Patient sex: M
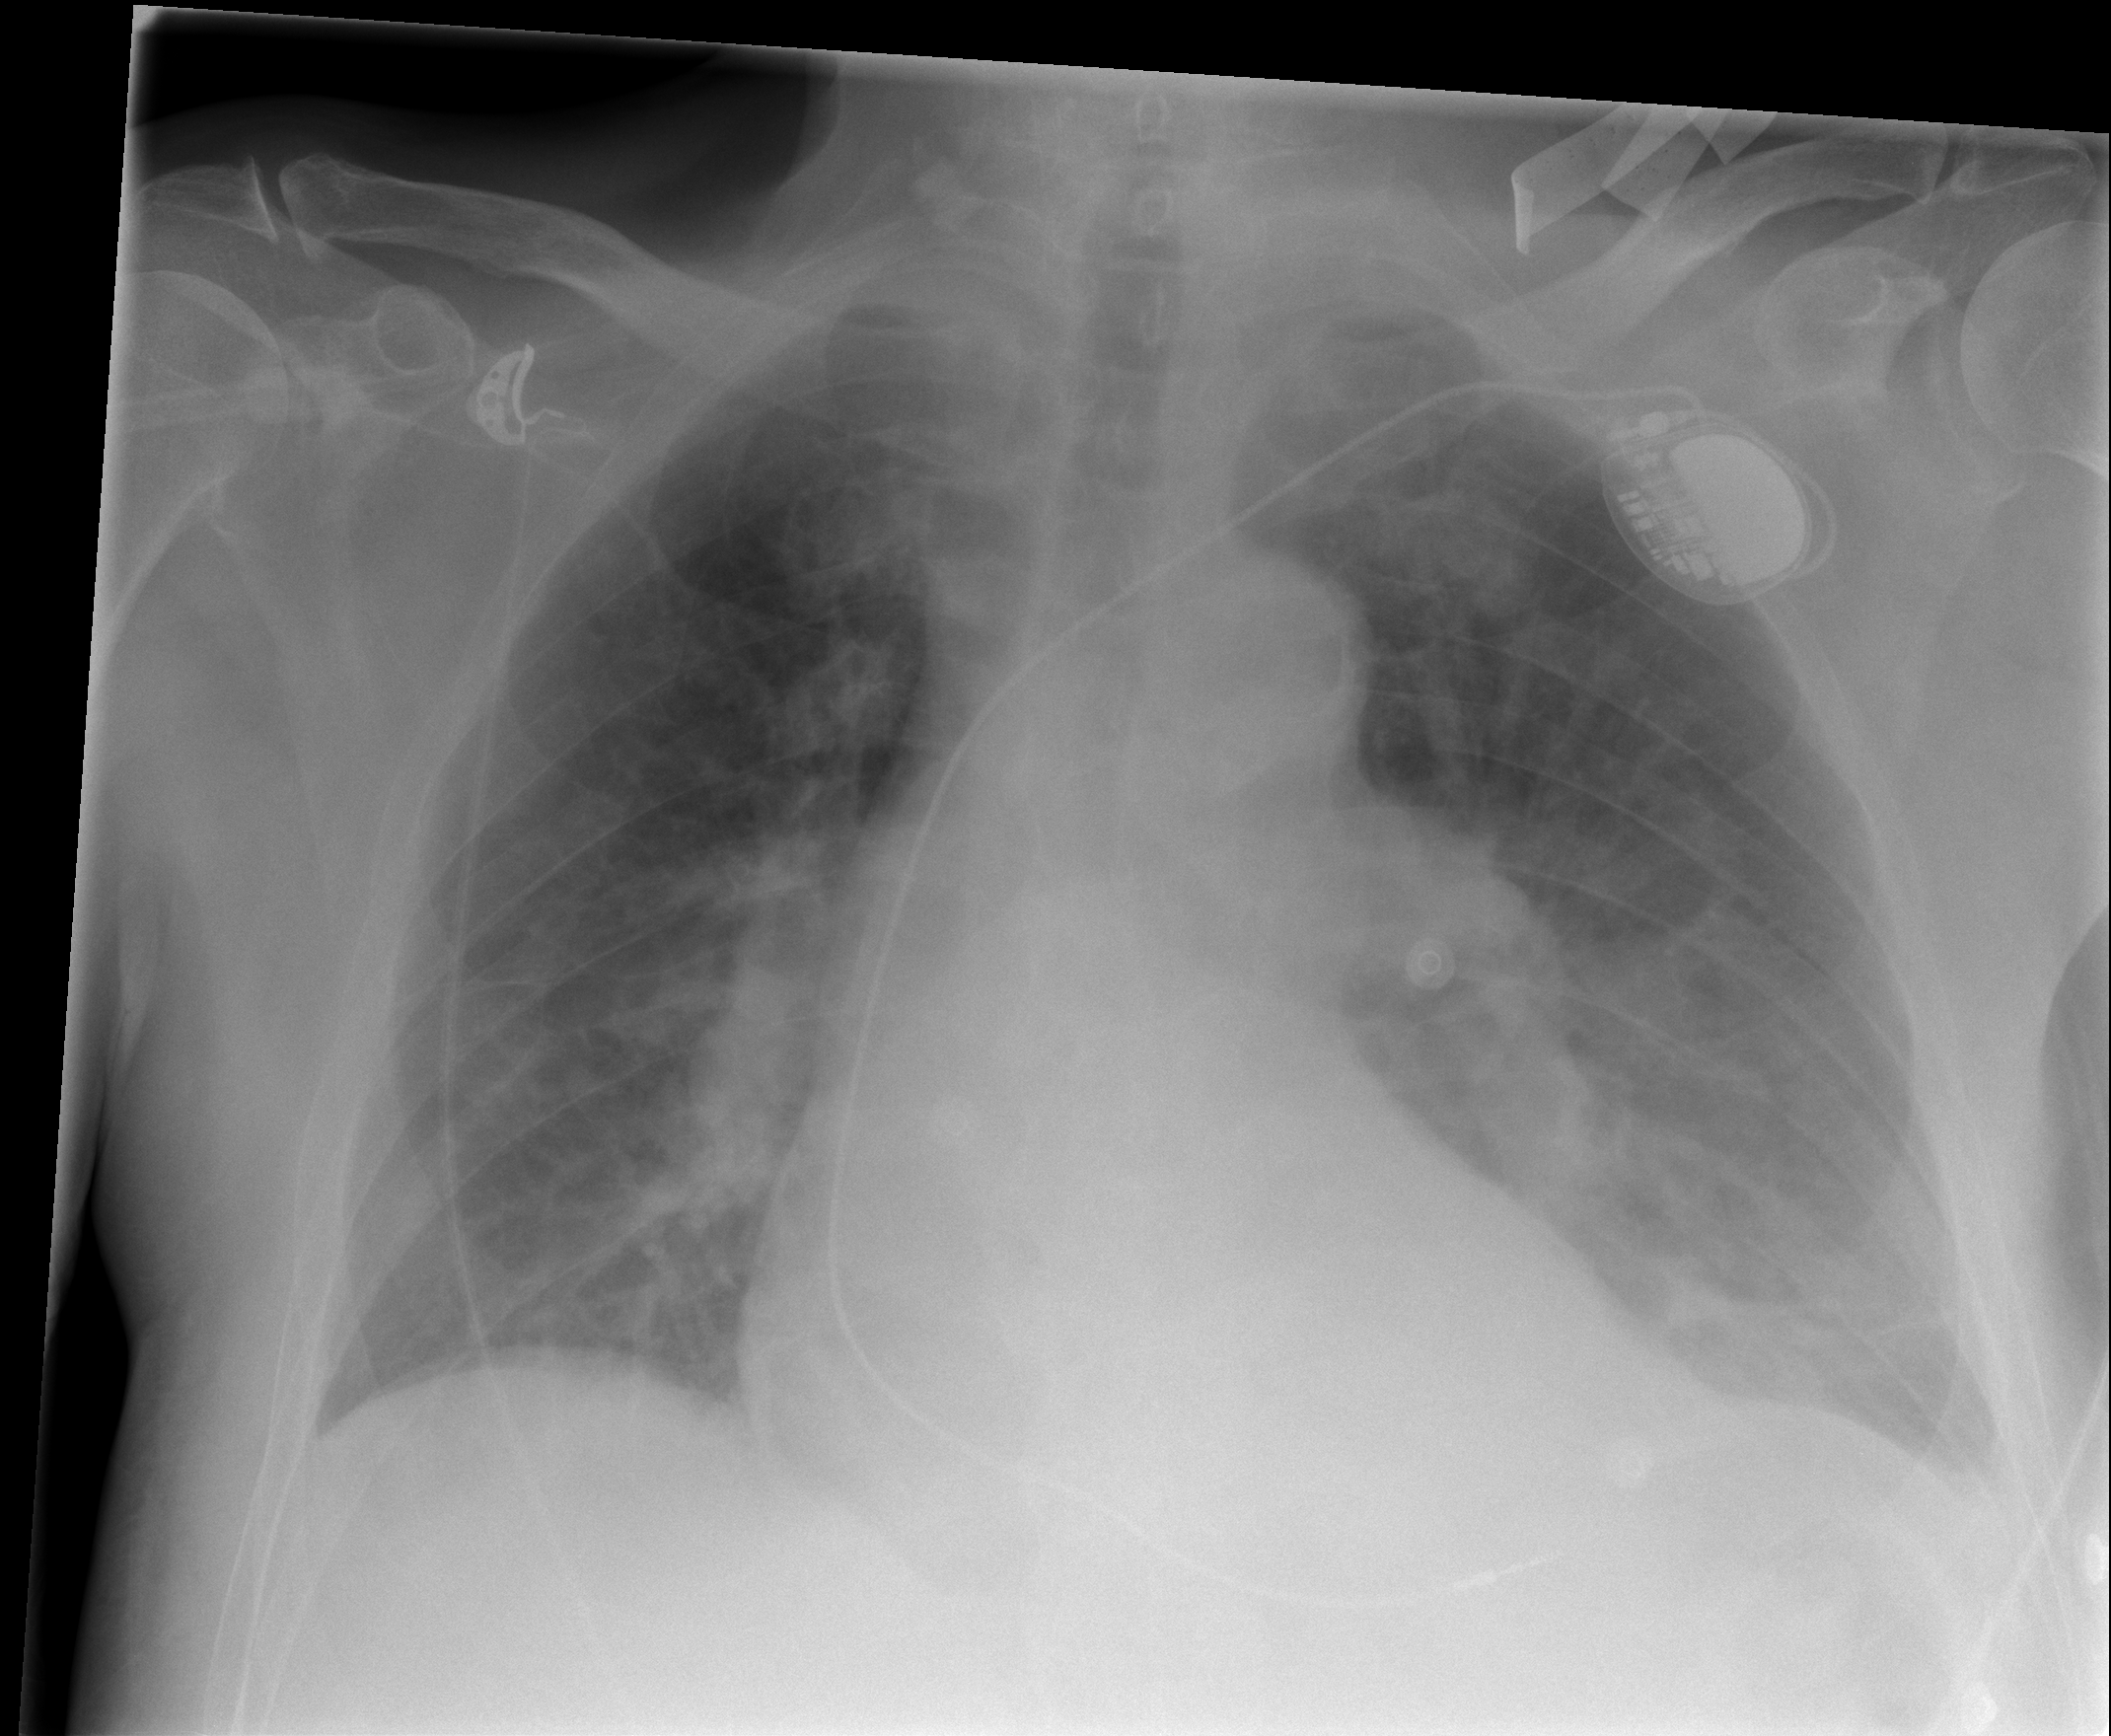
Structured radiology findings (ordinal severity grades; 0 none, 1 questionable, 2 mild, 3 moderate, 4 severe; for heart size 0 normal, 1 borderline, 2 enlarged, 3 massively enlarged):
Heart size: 2
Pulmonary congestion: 2
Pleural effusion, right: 0
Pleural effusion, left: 2
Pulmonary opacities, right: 0
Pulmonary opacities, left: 2
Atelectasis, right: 0
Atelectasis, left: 2